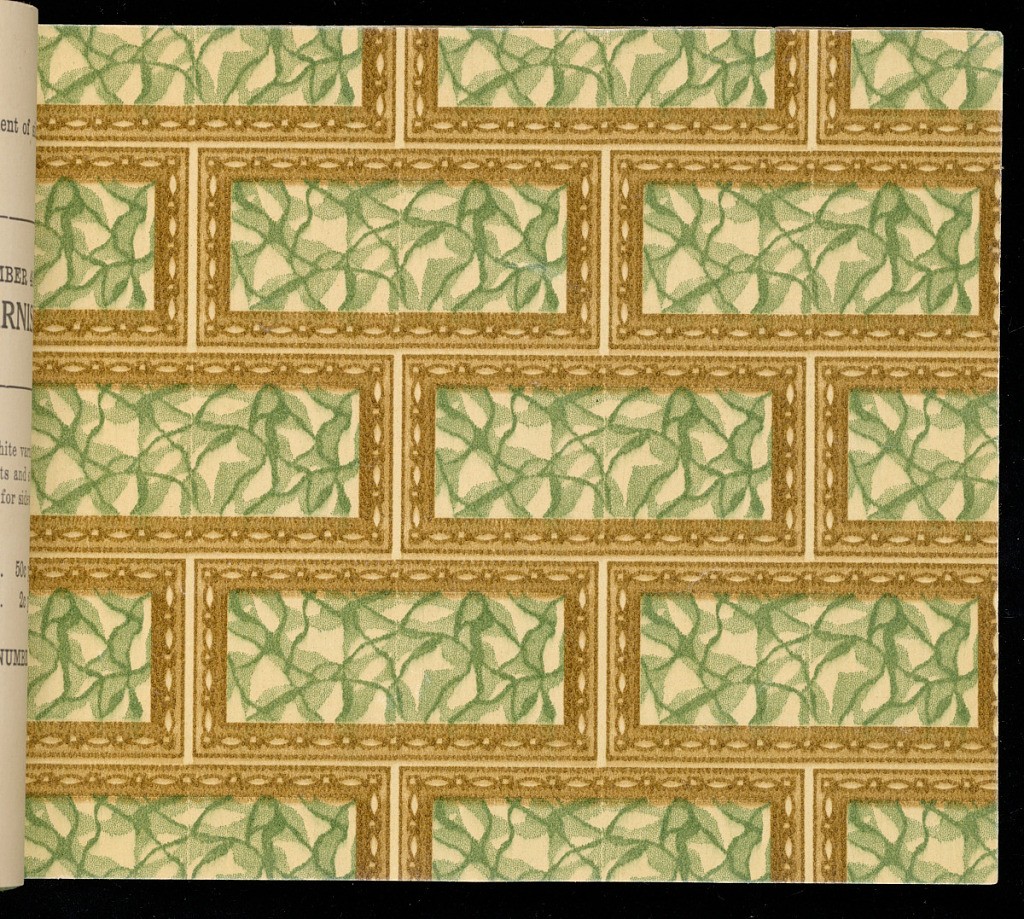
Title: The Larkin Wallpaper Book, No. 4
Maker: Larkin Co. Distributors, 1875
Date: ca. 1910
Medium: Machine-printed paper, oatmeal paper, sanitary paper
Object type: Sample book
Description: Mail order sample book which includes designs for every room in the home. Includes floral designs, imitation tapestry, tiles, textiles, varnished or sanitary, printed and plain oatmeal, etc. No independent ceiling papers shown. Each sidewall is shown with a border and a ceiling paper. Black and white photo representations of select wallpaper combinations. Prices range from .14-.50 cents per double roll.